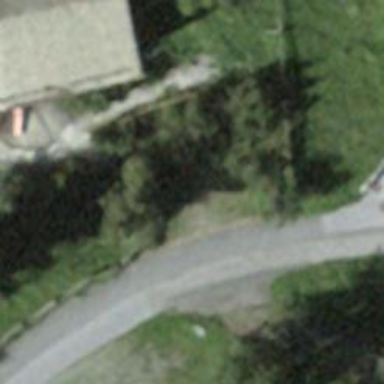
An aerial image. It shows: Residential road.